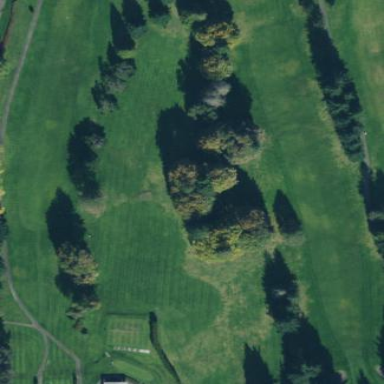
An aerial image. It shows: Grassy area designated as driving range for golf.